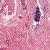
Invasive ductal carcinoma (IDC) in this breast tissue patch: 0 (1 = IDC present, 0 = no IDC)